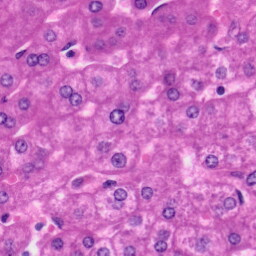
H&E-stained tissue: Liver